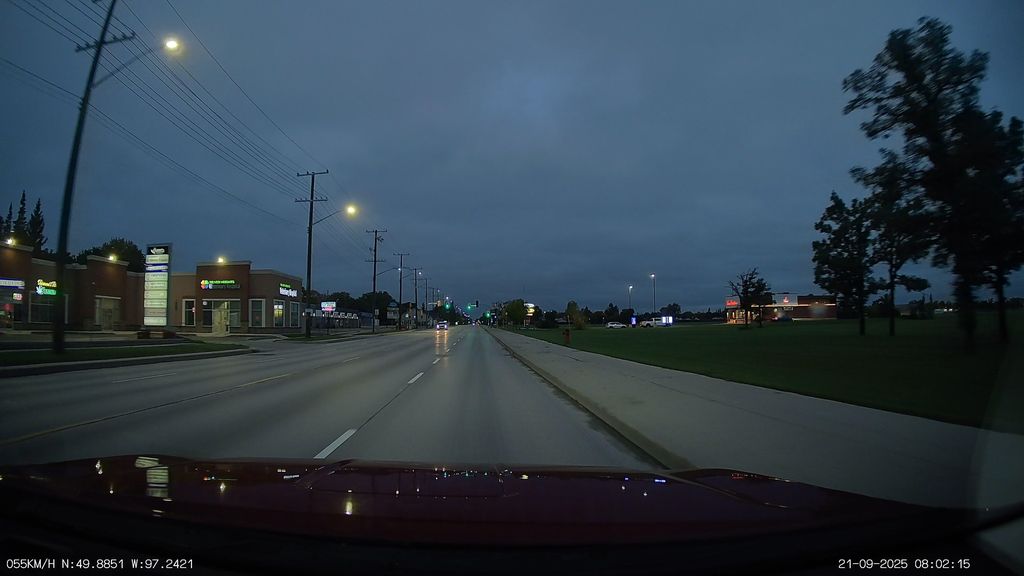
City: winnipeg